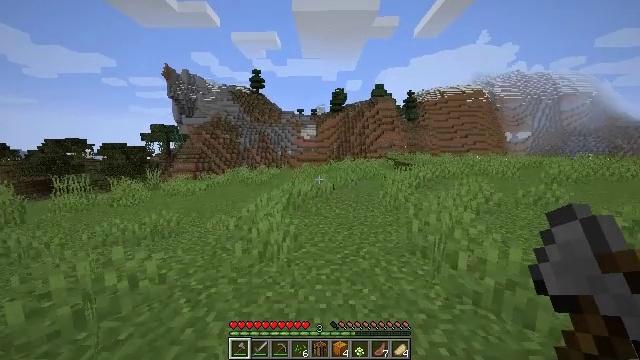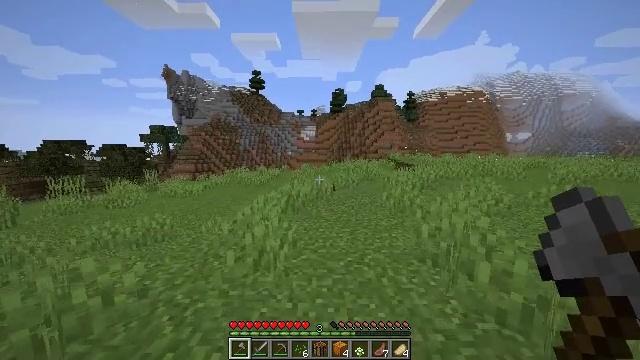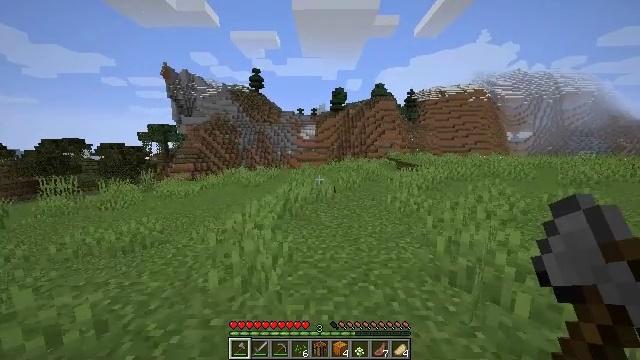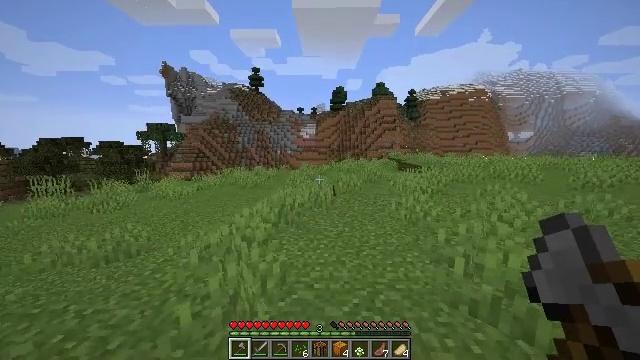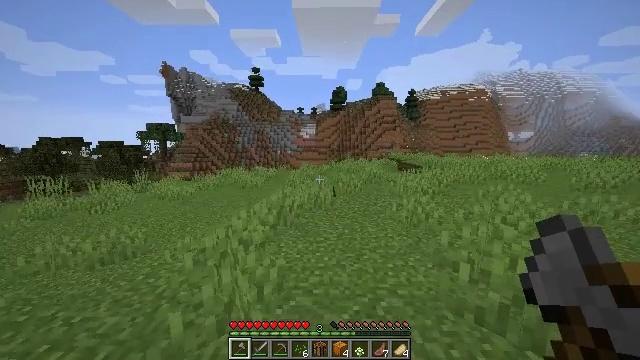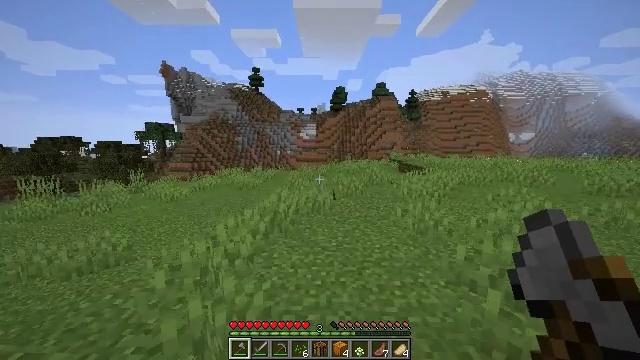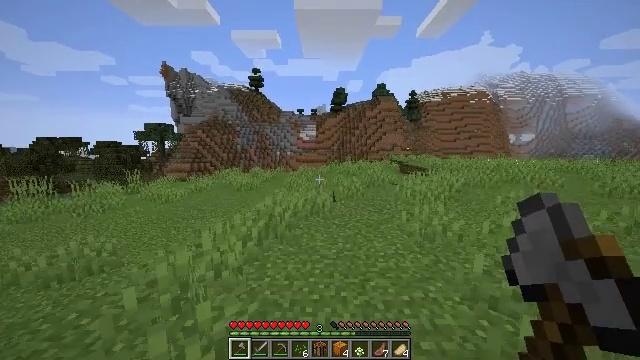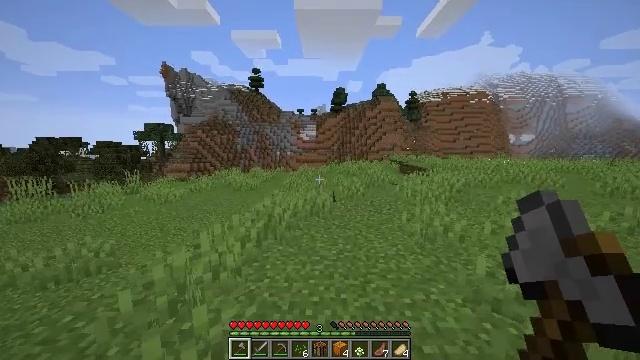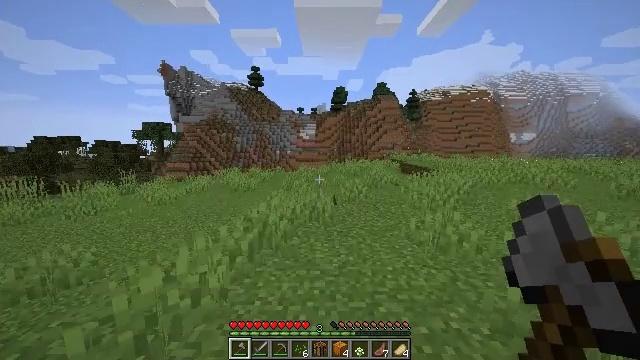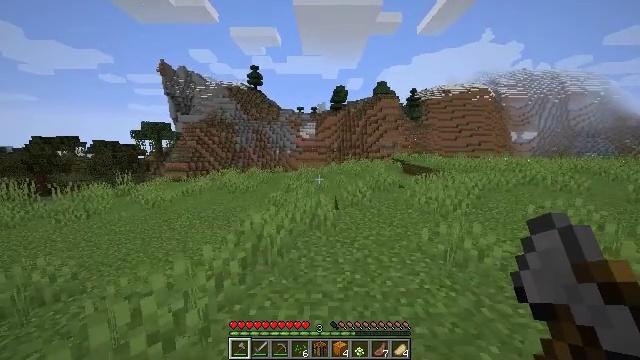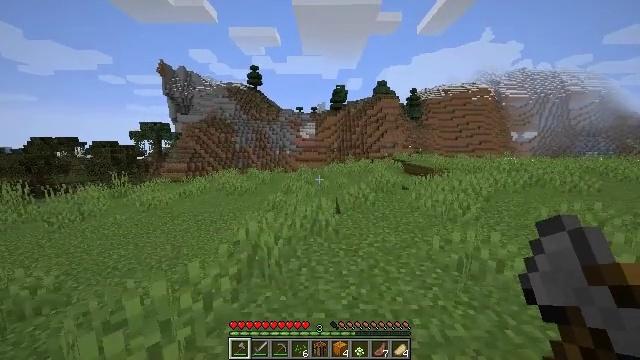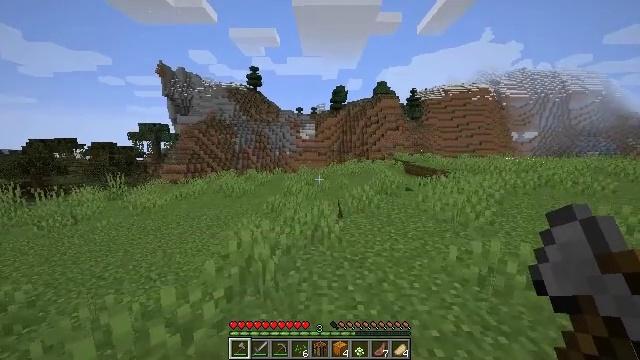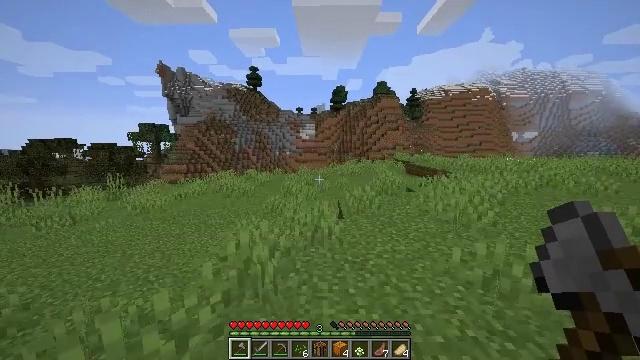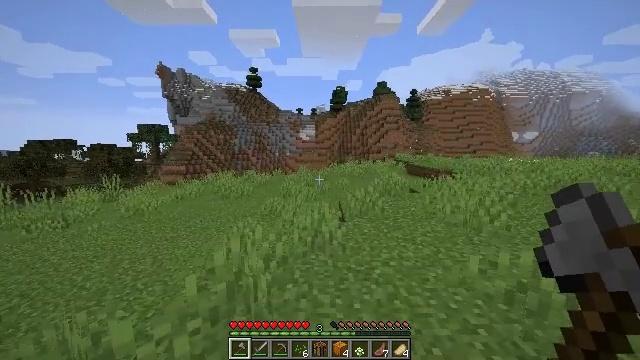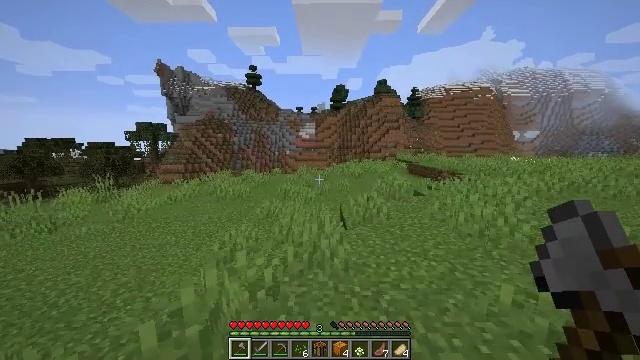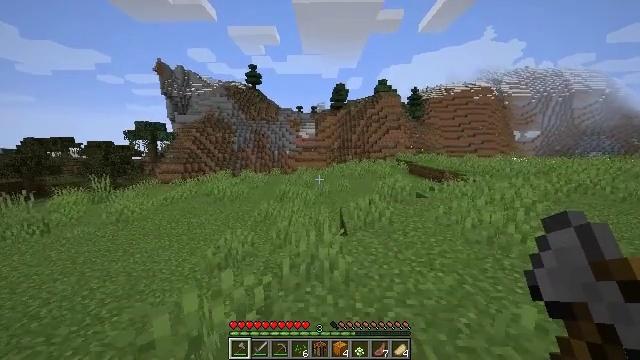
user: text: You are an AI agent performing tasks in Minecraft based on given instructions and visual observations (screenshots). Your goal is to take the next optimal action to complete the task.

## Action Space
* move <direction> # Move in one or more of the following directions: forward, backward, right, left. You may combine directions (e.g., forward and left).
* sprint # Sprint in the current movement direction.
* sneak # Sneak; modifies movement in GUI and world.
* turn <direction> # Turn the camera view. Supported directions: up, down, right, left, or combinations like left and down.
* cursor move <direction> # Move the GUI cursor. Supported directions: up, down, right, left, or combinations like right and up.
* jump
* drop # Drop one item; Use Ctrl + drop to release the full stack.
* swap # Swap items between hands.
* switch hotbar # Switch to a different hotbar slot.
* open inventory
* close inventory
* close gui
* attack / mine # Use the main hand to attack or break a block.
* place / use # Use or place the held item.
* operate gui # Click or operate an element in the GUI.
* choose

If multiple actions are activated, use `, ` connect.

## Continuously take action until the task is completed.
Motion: motion action
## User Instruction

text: Mine the oxeye daisy flower.
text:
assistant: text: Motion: move forward, sprint
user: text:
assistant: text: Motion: move forward, sprint
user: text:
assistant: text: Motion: move forward, sprint
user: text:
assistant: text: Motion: move forward, sprint
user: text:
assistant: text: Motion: move forward, sprint
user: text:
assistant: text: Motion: move forward, sprint
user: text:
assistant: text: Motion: move forward, sprint
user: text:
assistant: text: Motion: move forward, sprint
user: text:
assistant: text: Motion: move forward, sprint
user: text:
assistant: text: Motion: move forward, sprint
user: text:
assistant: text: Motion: move forward, sprint
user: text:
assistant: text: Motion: move forward, sprint
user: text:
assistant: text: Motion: move forward, sprint
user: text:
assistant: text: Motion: move forward, sprint
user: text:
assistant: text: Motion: move forward, sprint
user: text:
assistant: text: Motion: move forward, sprint
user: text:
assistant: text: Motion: move forward, sprint
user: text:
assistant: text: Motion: move forward, sprint
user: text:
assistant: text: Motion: move forward, sprint
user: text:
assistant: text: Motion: move forward, sprint
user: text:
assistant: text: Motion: move forward, sprint
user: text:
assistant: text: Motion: move forward, sprint
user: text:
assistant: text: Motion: move forward, sprint
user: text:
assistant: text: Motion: move forward, sprint
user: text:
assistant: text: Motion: move forward, sprint
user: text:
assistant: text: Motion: move forward, sprint
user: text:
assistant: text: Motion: move forward, sprint
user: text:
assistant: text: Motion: move forward, sprint
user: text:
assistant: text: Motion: move forward, sprint
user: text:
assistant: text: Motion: move forward, sprint